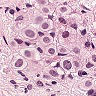
Metastatic tissue present: yes